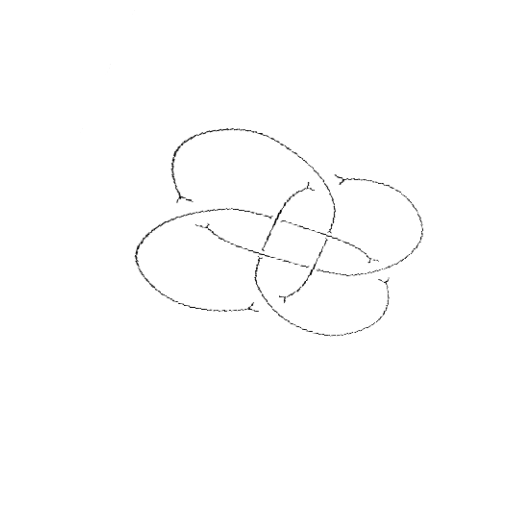
Crossing number: 8